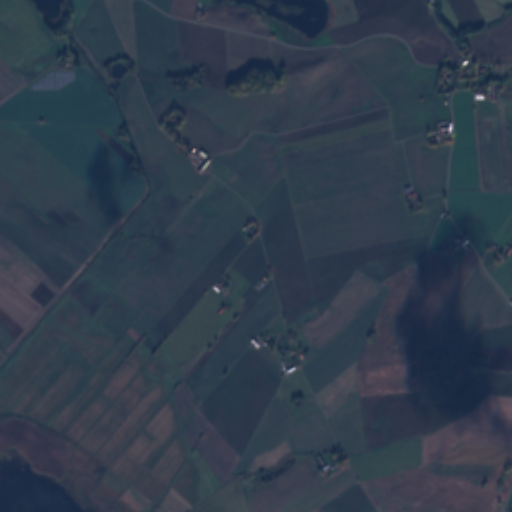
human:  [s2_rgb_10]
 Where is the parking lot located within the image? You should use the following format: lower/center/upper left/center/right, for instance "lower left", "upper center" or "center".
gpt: The parking lot is located in the upper right of the image.
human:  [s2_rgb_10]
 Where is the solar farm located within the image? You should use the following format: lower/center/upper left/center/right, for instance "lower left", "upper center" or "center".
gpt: The solar farm is located in the upper left of the image.
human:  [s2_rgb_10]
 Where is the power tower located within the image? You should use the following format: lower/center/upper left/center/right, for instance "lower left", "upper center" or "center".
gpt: There is no power tower in the image.